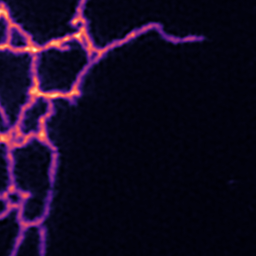
Label: Super-resolution ER image